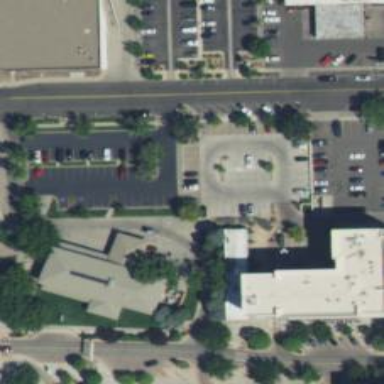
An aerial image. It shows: Parking space.